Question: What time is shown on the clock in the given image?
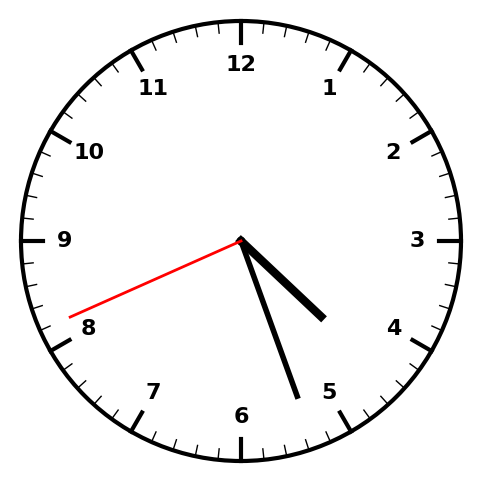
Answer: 04:26:41